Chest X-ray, PA view. Patient: 49 years old, sex F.
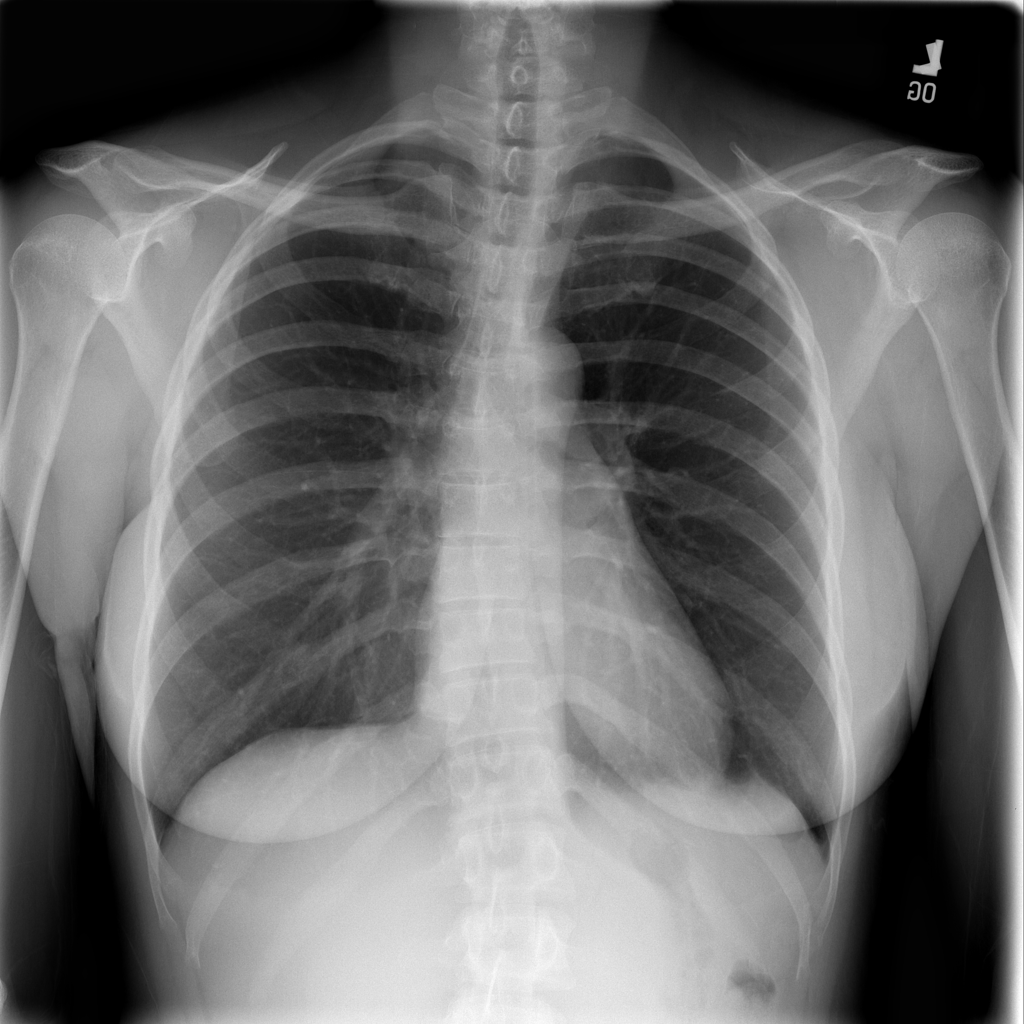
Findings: No Finding